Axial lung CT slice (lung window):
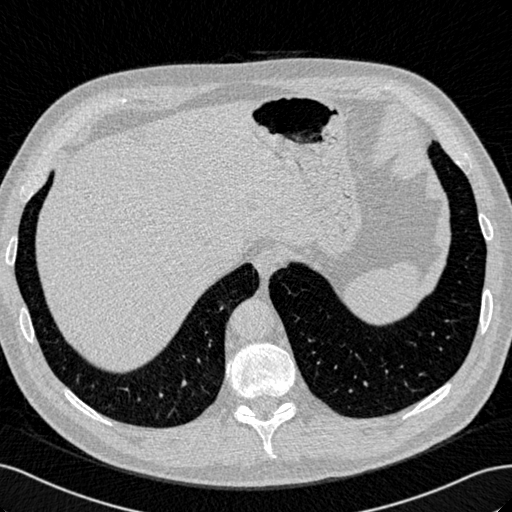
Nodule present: no